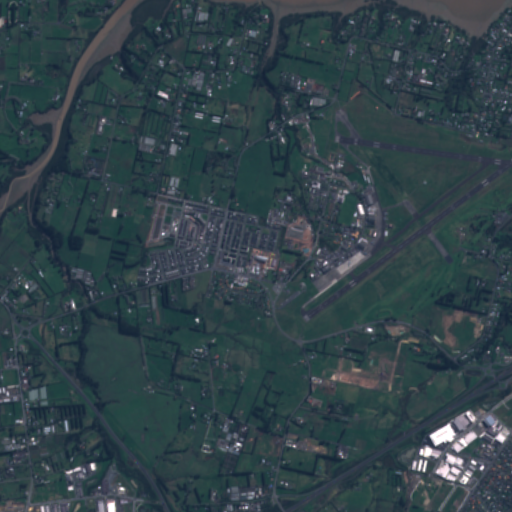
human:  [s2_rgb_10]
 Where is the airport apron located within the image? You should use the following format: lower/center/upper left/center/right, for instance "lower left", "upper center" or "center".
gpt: The airport apron is located in the center right of the image.
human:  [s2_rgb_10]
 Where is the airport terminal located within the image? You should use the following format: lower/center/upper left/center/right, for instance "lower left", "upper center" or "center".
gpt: The airport terminal is located in the center right of the image.
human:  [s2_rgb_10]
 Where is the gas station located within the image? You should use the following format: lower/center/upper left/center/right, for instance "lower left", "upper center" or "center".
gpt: The gas station is located in the center of the image.
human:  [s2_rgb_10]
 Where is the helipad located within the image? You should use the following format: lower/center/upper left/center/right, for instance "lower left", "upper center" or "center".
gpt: The helipad is located in the center of the image.
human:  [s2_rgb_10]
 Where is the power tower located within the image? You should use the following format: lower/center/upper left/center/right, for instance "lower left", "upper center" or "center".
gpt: The power tower is located in the left of the image.
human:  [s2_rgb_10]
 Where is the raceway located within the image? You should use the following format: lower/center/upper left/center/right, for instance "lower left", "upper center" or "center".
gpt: The raceway is located in the center left of the image.
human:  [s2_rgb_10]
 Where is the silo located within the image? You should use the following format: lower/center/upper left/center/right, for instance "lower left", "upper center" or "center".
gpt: The silo is located in the lower right of the image.
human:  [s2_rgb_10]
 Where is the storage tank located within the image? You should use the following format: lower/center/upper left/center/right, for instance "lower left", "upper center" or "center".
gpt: The storage tank is located in the center right of the image.
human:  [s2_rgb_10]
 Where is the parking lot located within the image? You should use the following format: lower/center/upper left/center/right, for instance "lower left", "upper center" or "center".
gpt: There is no parking lot in the image.